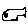
Label: fish